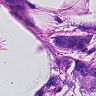
Metastatic tissue present: yes